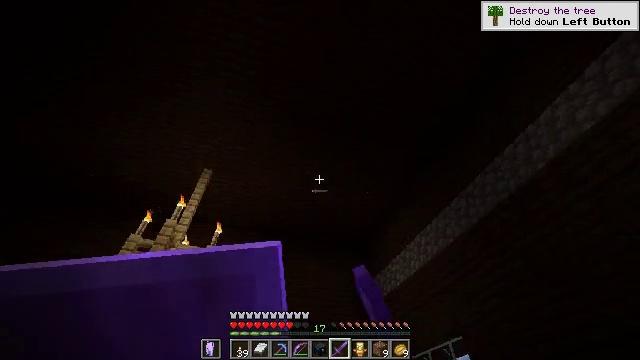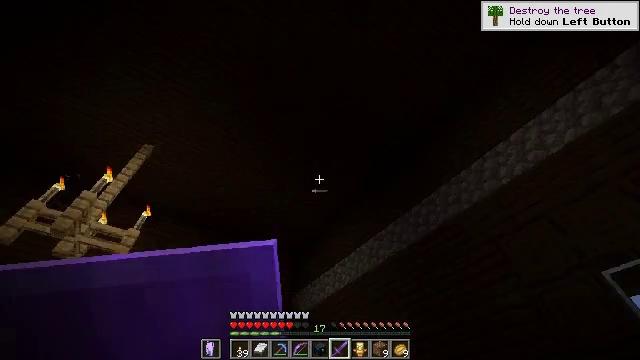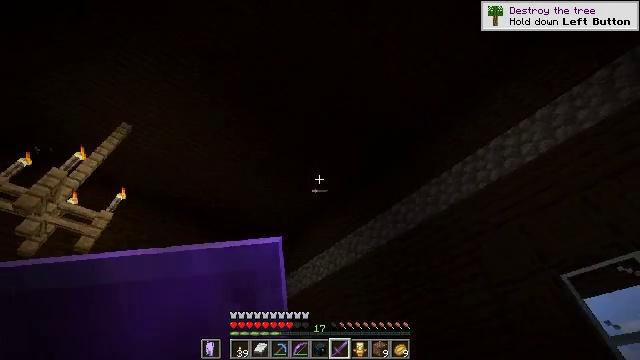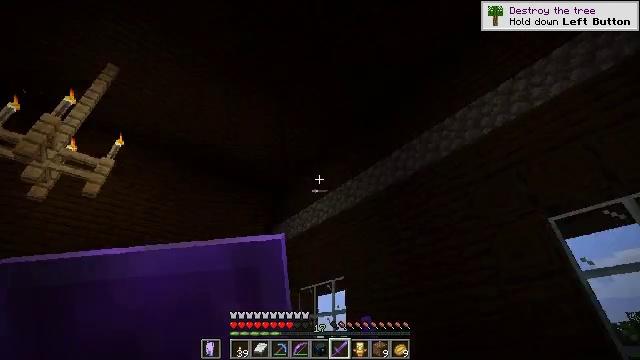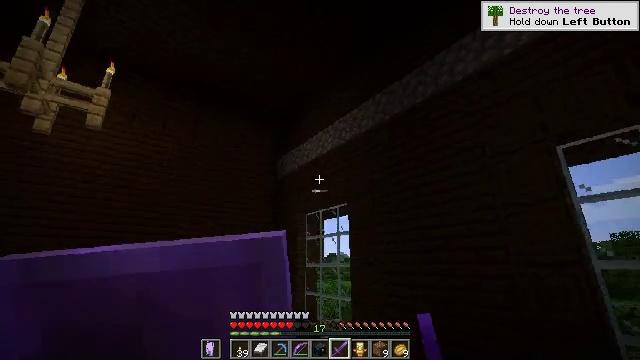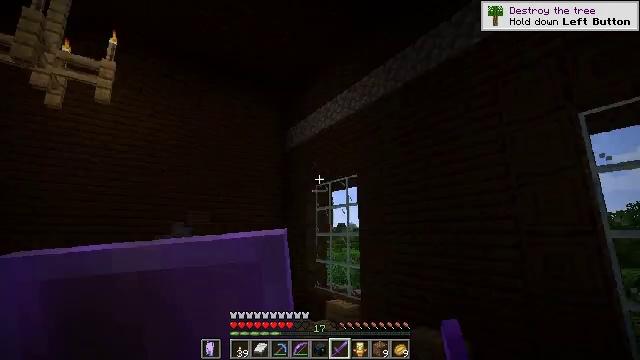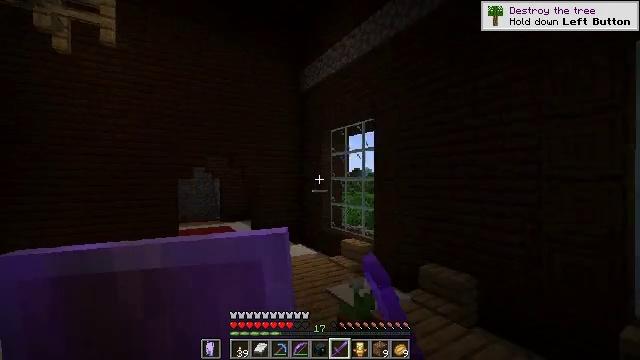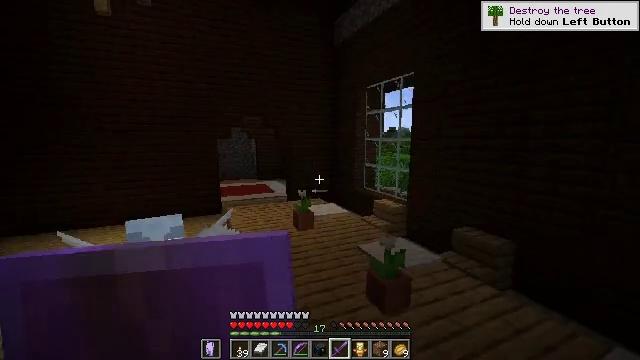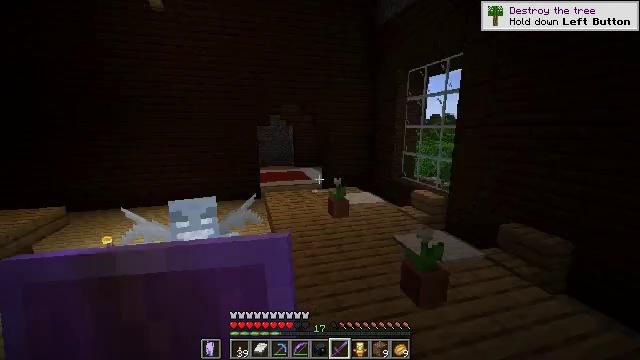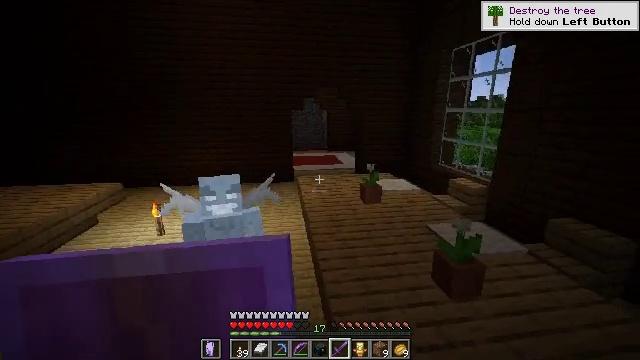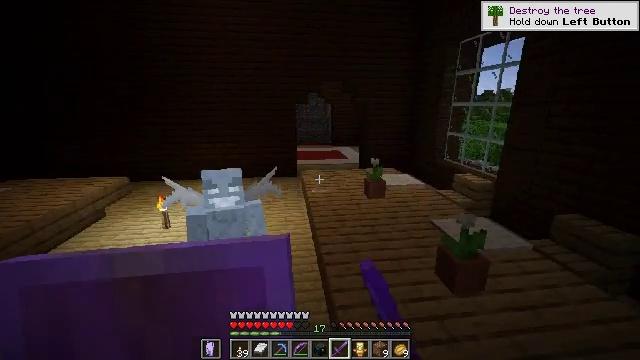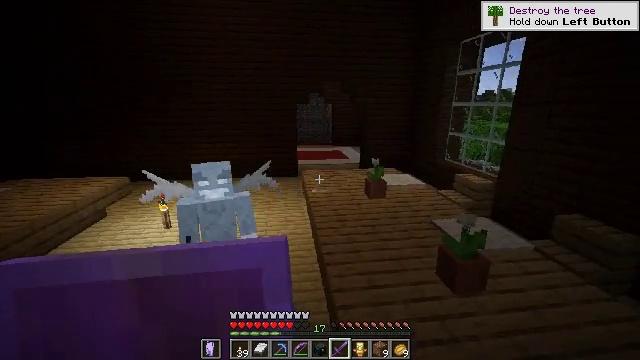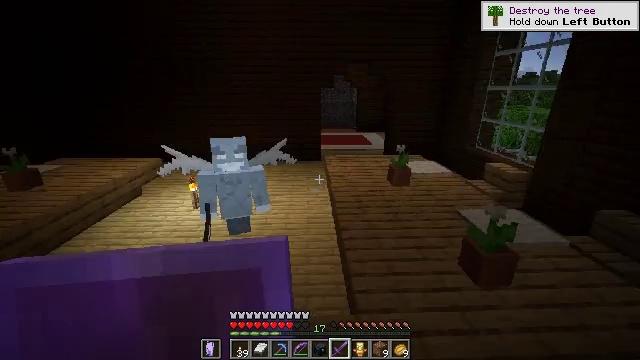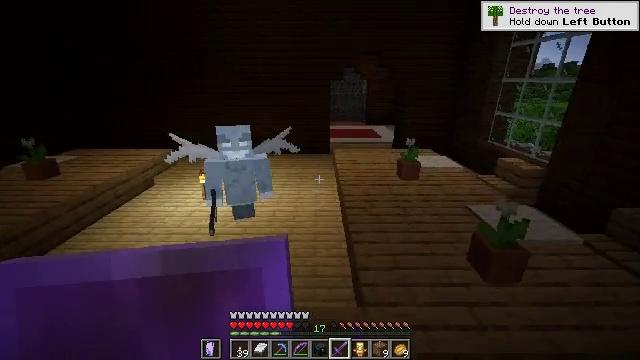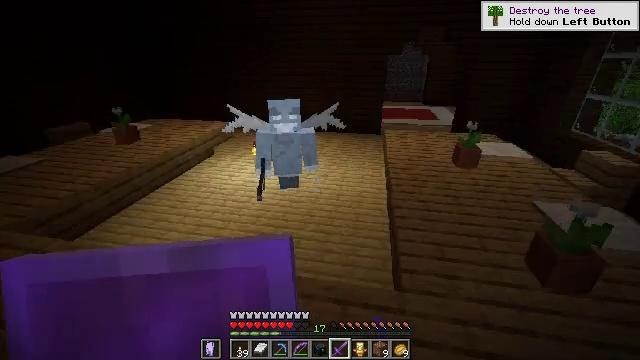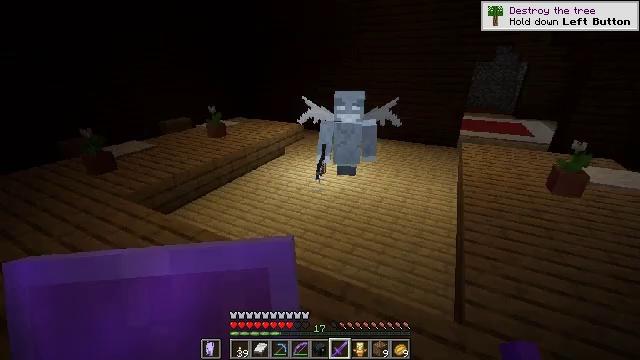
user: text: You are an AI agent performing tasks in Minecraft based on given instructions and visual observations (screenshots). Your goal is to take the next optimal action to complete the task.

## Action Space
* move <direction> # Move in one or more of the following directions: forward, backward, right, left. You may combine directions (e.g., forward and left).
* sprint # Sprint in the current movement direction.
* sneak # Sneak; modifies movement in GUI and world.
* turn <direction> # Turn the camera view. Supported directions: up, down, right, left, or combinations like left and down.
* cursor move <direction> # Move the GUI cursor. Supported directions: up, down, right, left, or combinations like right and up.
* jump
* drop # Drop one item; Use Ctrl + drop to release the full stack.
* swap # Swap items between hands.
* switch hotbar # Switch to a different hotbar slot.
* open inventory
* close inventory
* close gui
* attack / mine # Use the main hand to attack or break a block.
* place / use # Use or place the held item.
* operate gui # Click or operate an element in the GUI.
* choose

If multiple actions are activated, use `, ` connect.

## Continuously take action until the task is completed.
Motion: motion action
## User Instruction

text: Kill the vex.
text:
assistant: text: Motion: turn right and up, attack / mine
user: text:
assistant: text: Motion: turn right and down, attack / mine
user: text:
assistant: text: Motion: turn down, attack / mine
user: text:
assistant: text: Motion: turn left and down
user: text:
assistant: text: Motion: turn left and down, attack / mine
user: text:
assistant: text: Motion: turn left and down, attack / mine
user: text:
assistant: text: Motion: turn left and down, attack / mine
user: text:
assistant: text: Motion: turn left and down
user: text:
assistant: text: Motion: turn left and down, attack / mine
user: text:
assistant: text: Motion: turn down, attack / mine
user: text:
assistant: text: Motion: attack / mine
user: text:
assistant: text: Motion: turn left and down, attack / mine
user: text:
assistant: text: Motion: turn left and down
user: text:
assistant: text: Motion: turn left and down
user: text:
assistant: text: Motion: turn left and up
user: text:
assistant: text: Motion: turn left and up, attack / mine
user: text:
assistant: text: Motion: turn left, attack / mine
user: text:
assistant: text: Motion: turn left and up, attack / mine
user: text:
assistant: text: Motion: turn up
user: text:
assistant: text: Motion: move forward, attack / mine
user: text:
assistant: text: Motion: move forward, turn up, attack / mine
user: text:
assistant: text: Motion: move forward, turn right and up, attack / mine
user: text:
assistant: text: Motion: move forward, turn right and up, attack / mine
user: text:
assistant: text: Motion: move forward, turn up
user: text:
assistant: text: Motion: move forward, attack / mine
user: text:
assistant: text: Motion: move forward, attack / mine
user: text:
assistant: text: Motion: move forward, turn right and up, attack / mine
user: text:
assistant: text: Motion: move forward, turn right and up, attack / mine
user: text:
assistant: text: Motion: move forward, turn right and up, attack / mine
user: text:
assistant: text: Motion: move forward, attack / mine